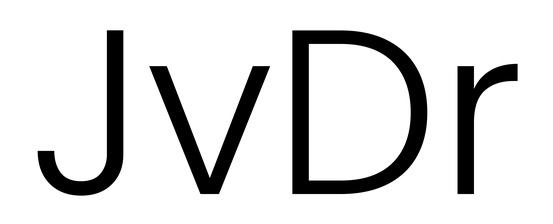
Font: Poppins-Light